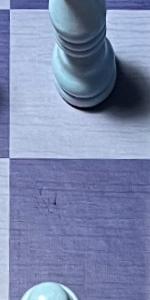
Label: Empty